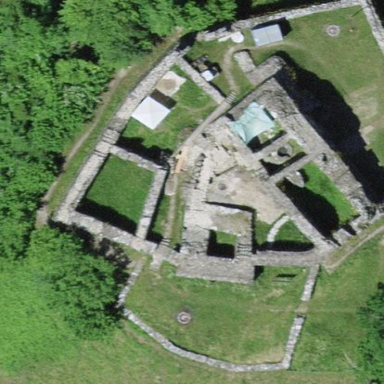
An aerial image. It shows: Majestic castle with rich historical significance.